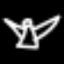
Label: angel